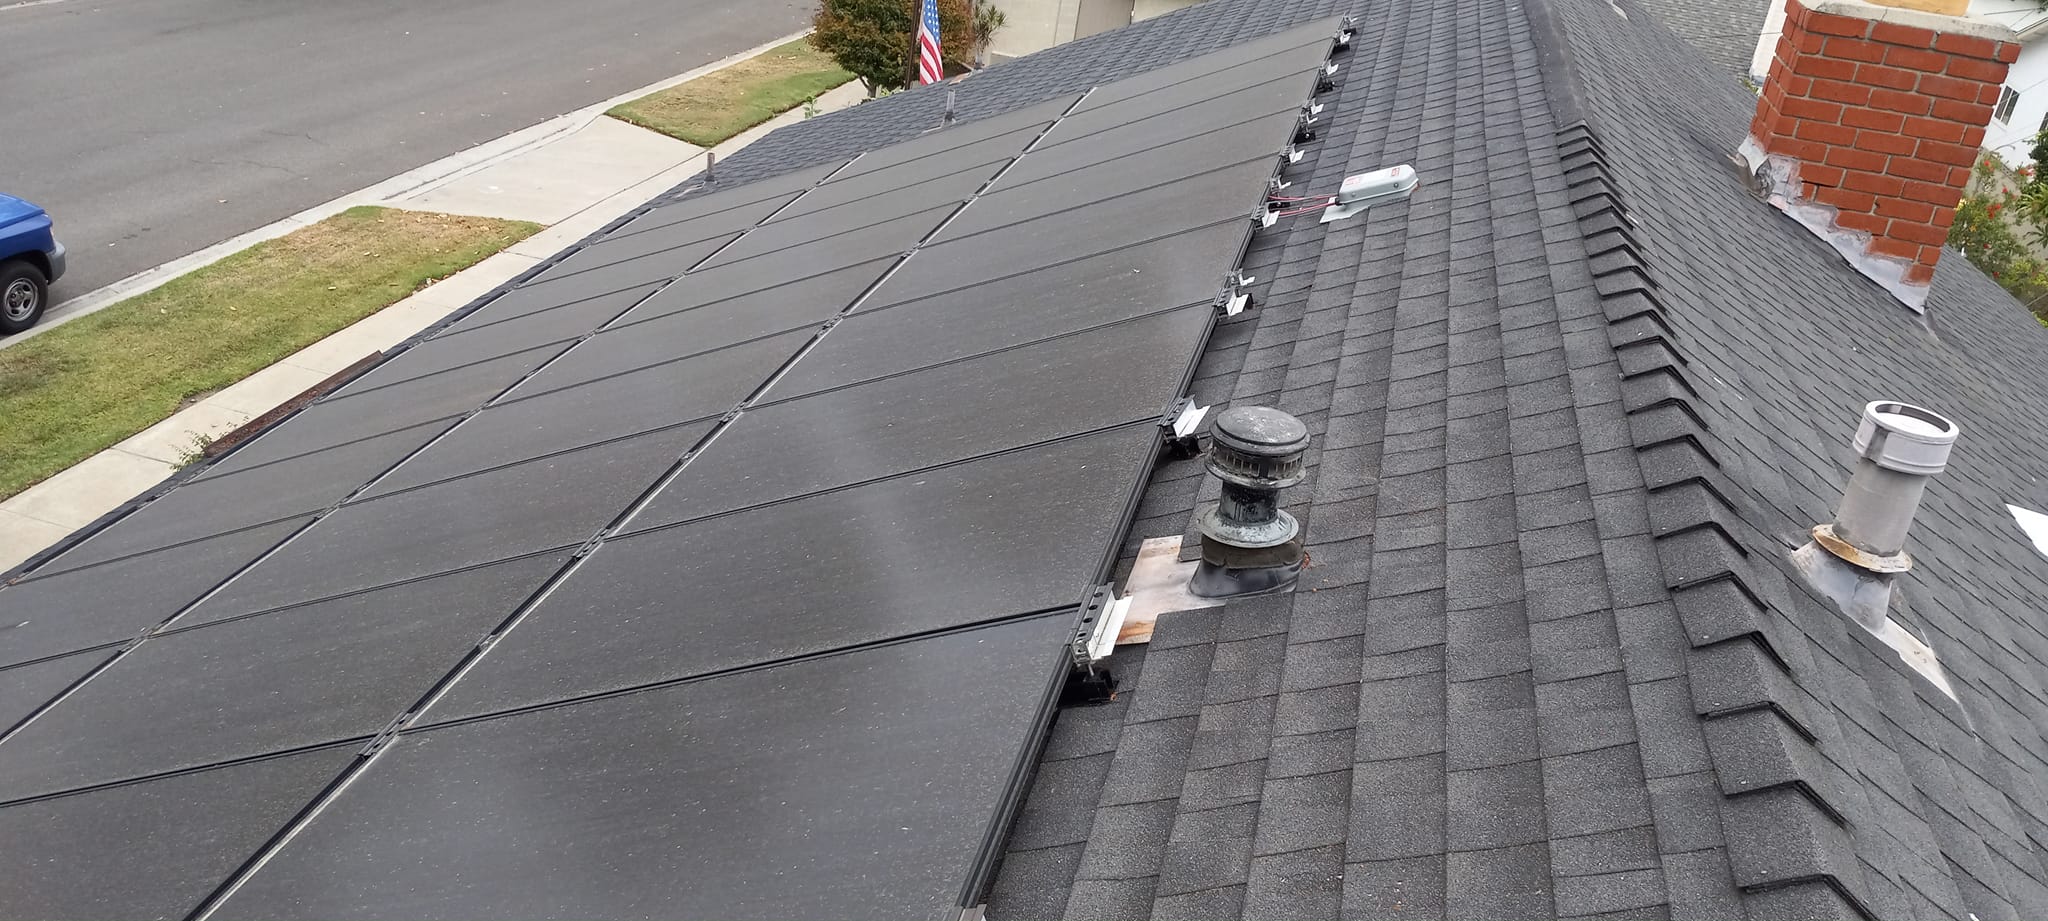
Label: Dusty